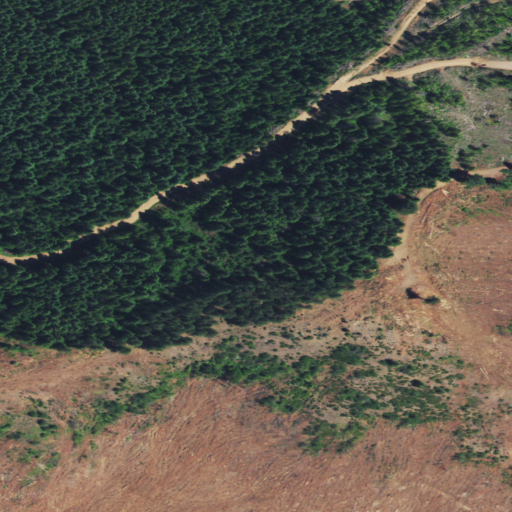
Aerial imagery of mountain in Idaho named Mason Butte containing evergreen forest, grassland, and shrub